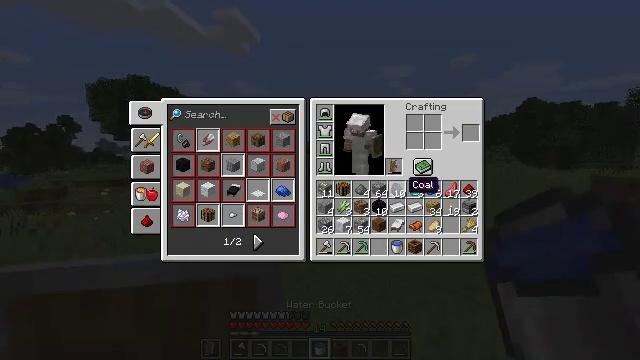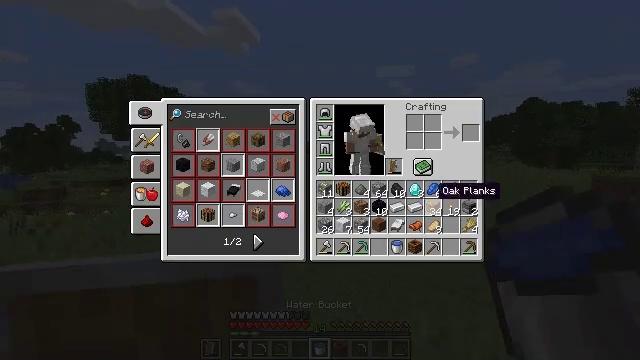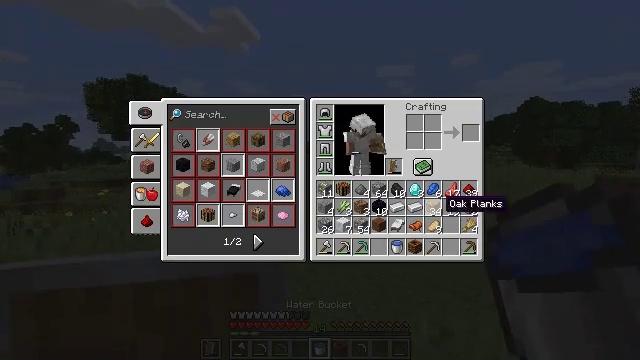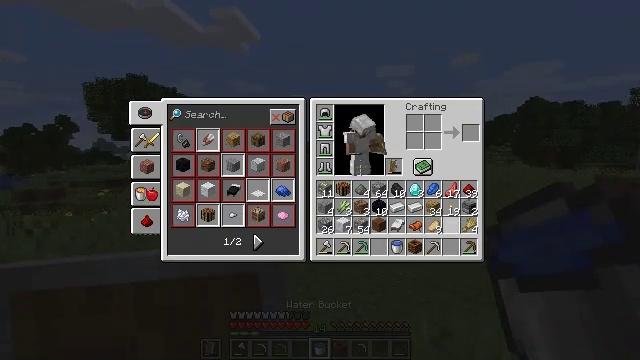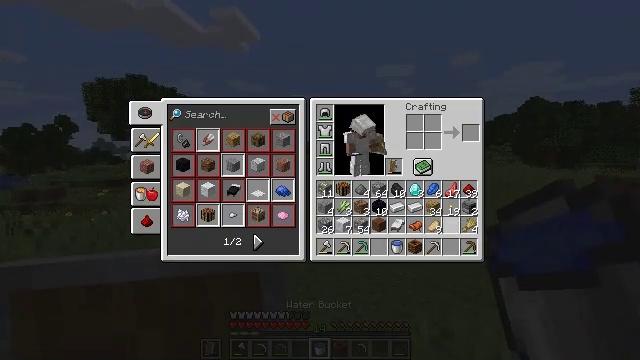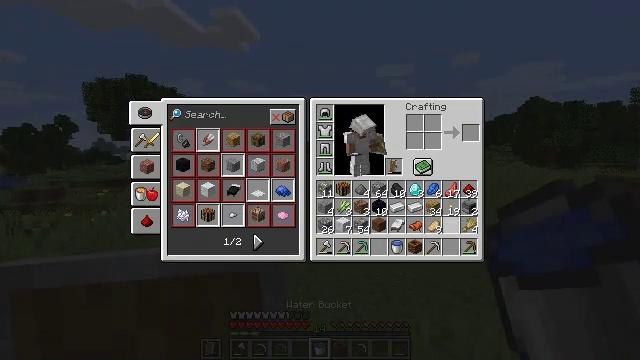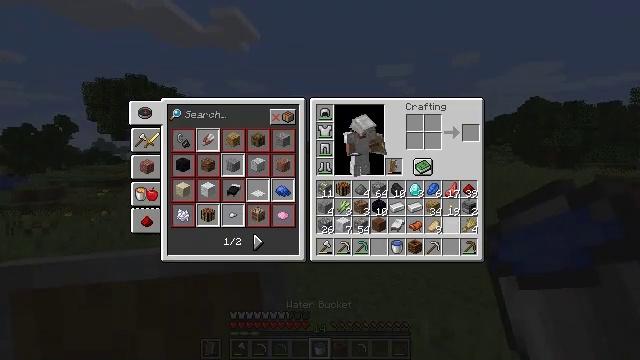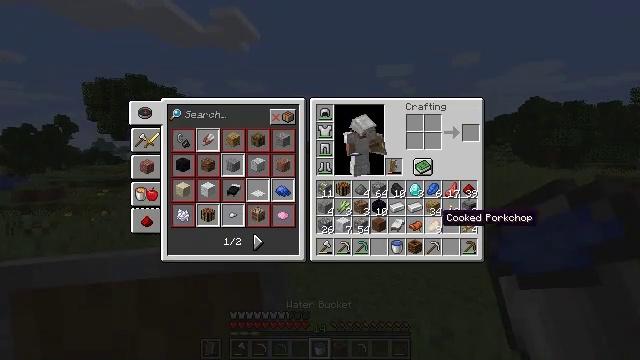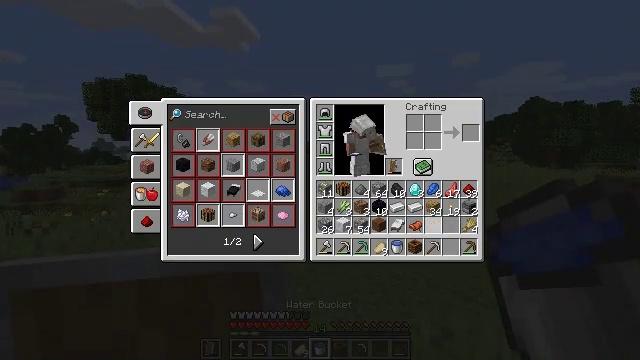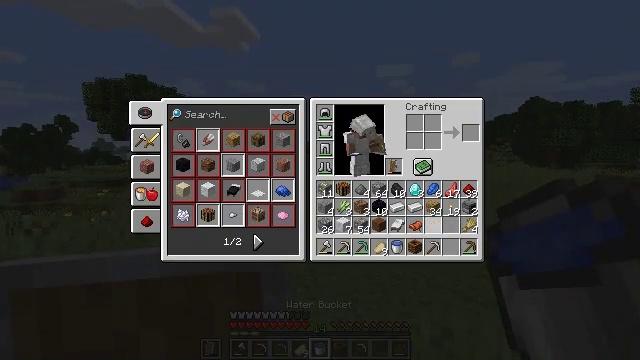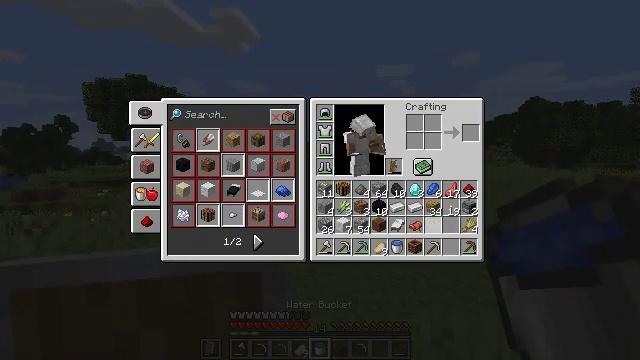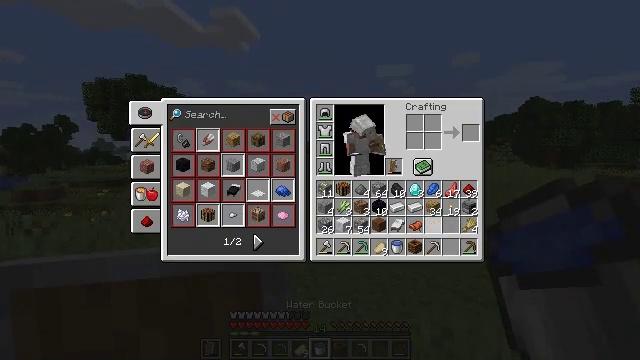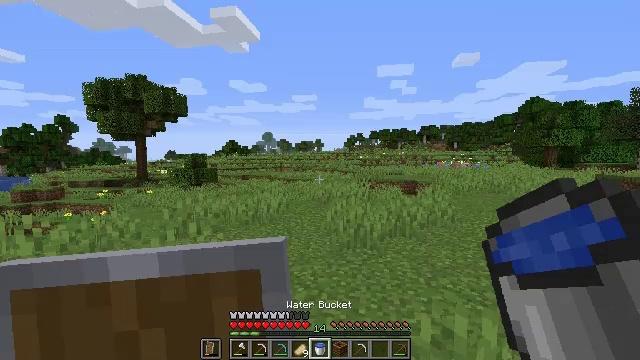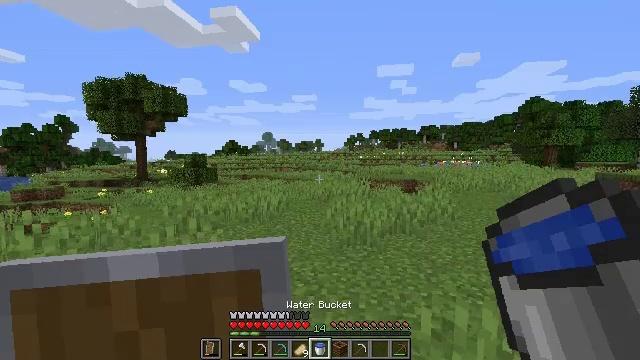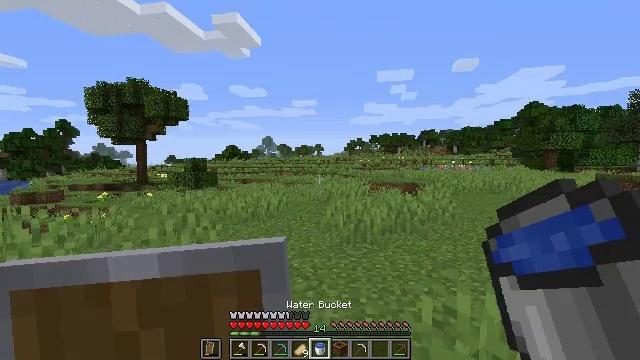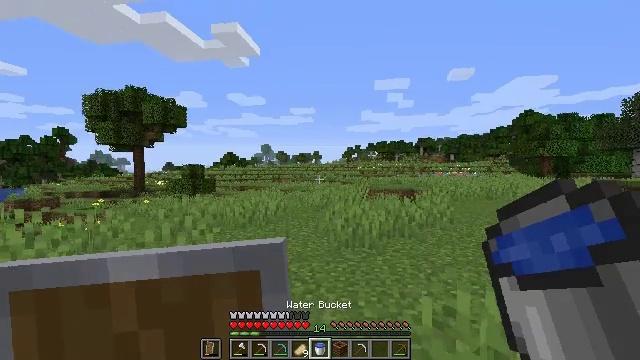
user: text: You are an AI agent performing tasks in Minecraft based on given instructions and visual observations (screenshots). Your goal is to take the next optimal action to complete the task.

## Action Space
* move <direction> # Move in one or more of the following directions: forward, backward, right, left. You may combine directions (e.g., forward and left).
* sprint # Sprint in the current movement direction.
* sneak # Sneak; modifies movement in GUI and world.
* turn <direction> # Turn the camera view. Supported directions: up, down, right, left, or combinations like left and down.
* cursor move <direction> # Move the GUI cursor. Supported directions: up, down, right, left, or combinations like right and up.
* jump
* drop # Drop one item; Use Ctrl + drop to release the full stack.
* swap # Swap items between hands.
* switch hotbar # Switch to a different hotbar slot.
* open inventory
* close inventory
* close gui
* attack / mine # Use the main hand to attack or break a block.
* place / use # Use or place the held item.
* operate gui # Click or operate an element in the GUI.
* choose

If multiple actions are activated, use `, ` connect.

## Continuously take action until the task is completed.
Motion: motion action
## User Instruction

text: Remove a cooked porkchop from the inventory.
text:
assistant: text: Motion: sneak, cursor move right
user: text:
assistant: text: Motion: sneak, cursor move right and down
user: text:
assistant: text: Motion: sneak, cursor move down
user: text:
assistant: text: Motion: sneak
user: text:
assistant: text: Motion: sneak
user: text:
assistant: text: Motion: sneak
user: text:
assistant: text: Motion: sneak, cursor move left
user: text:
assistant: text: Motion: sneak, operate gui
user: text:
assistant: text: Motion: sneak, operate gui
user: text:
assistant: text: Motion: sneak, operate gui
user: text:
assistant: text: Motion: sneak
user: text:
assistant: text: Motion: sneak, close inventory
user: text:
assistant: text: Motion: sneak, close inventory
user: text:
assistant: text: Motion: turn up, close inventory
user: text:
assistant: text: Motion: turn up, close inventory
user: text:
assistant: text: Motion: move forward
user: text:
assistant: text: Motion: move forward
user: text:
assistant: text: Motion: move forward, sprint
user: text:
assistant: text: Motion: move forward, sprint
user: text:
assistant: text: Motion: move forward, sprint
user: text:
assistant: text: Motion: move forward, sprint
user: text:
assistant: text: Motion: move forward, sprint
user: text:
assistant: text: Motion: move forward, sprint
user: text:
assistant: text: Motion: move forward, sprint, jump
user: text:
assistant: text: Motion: move forward, sprint, jump
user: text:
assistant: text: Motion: move forward, sprint, jump
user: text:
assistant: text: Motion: move forward, sprint, jump
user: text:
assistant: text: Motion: move forward, sprint, jump
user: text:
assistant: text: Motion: move forward, sprint, jump
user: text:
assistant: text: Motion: move forward, sprint, jump